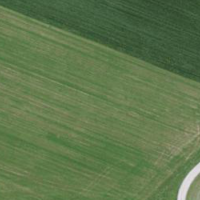
EUNIS habitat code: 52
Species observed at this site:
Trifolium pratense